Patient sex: F
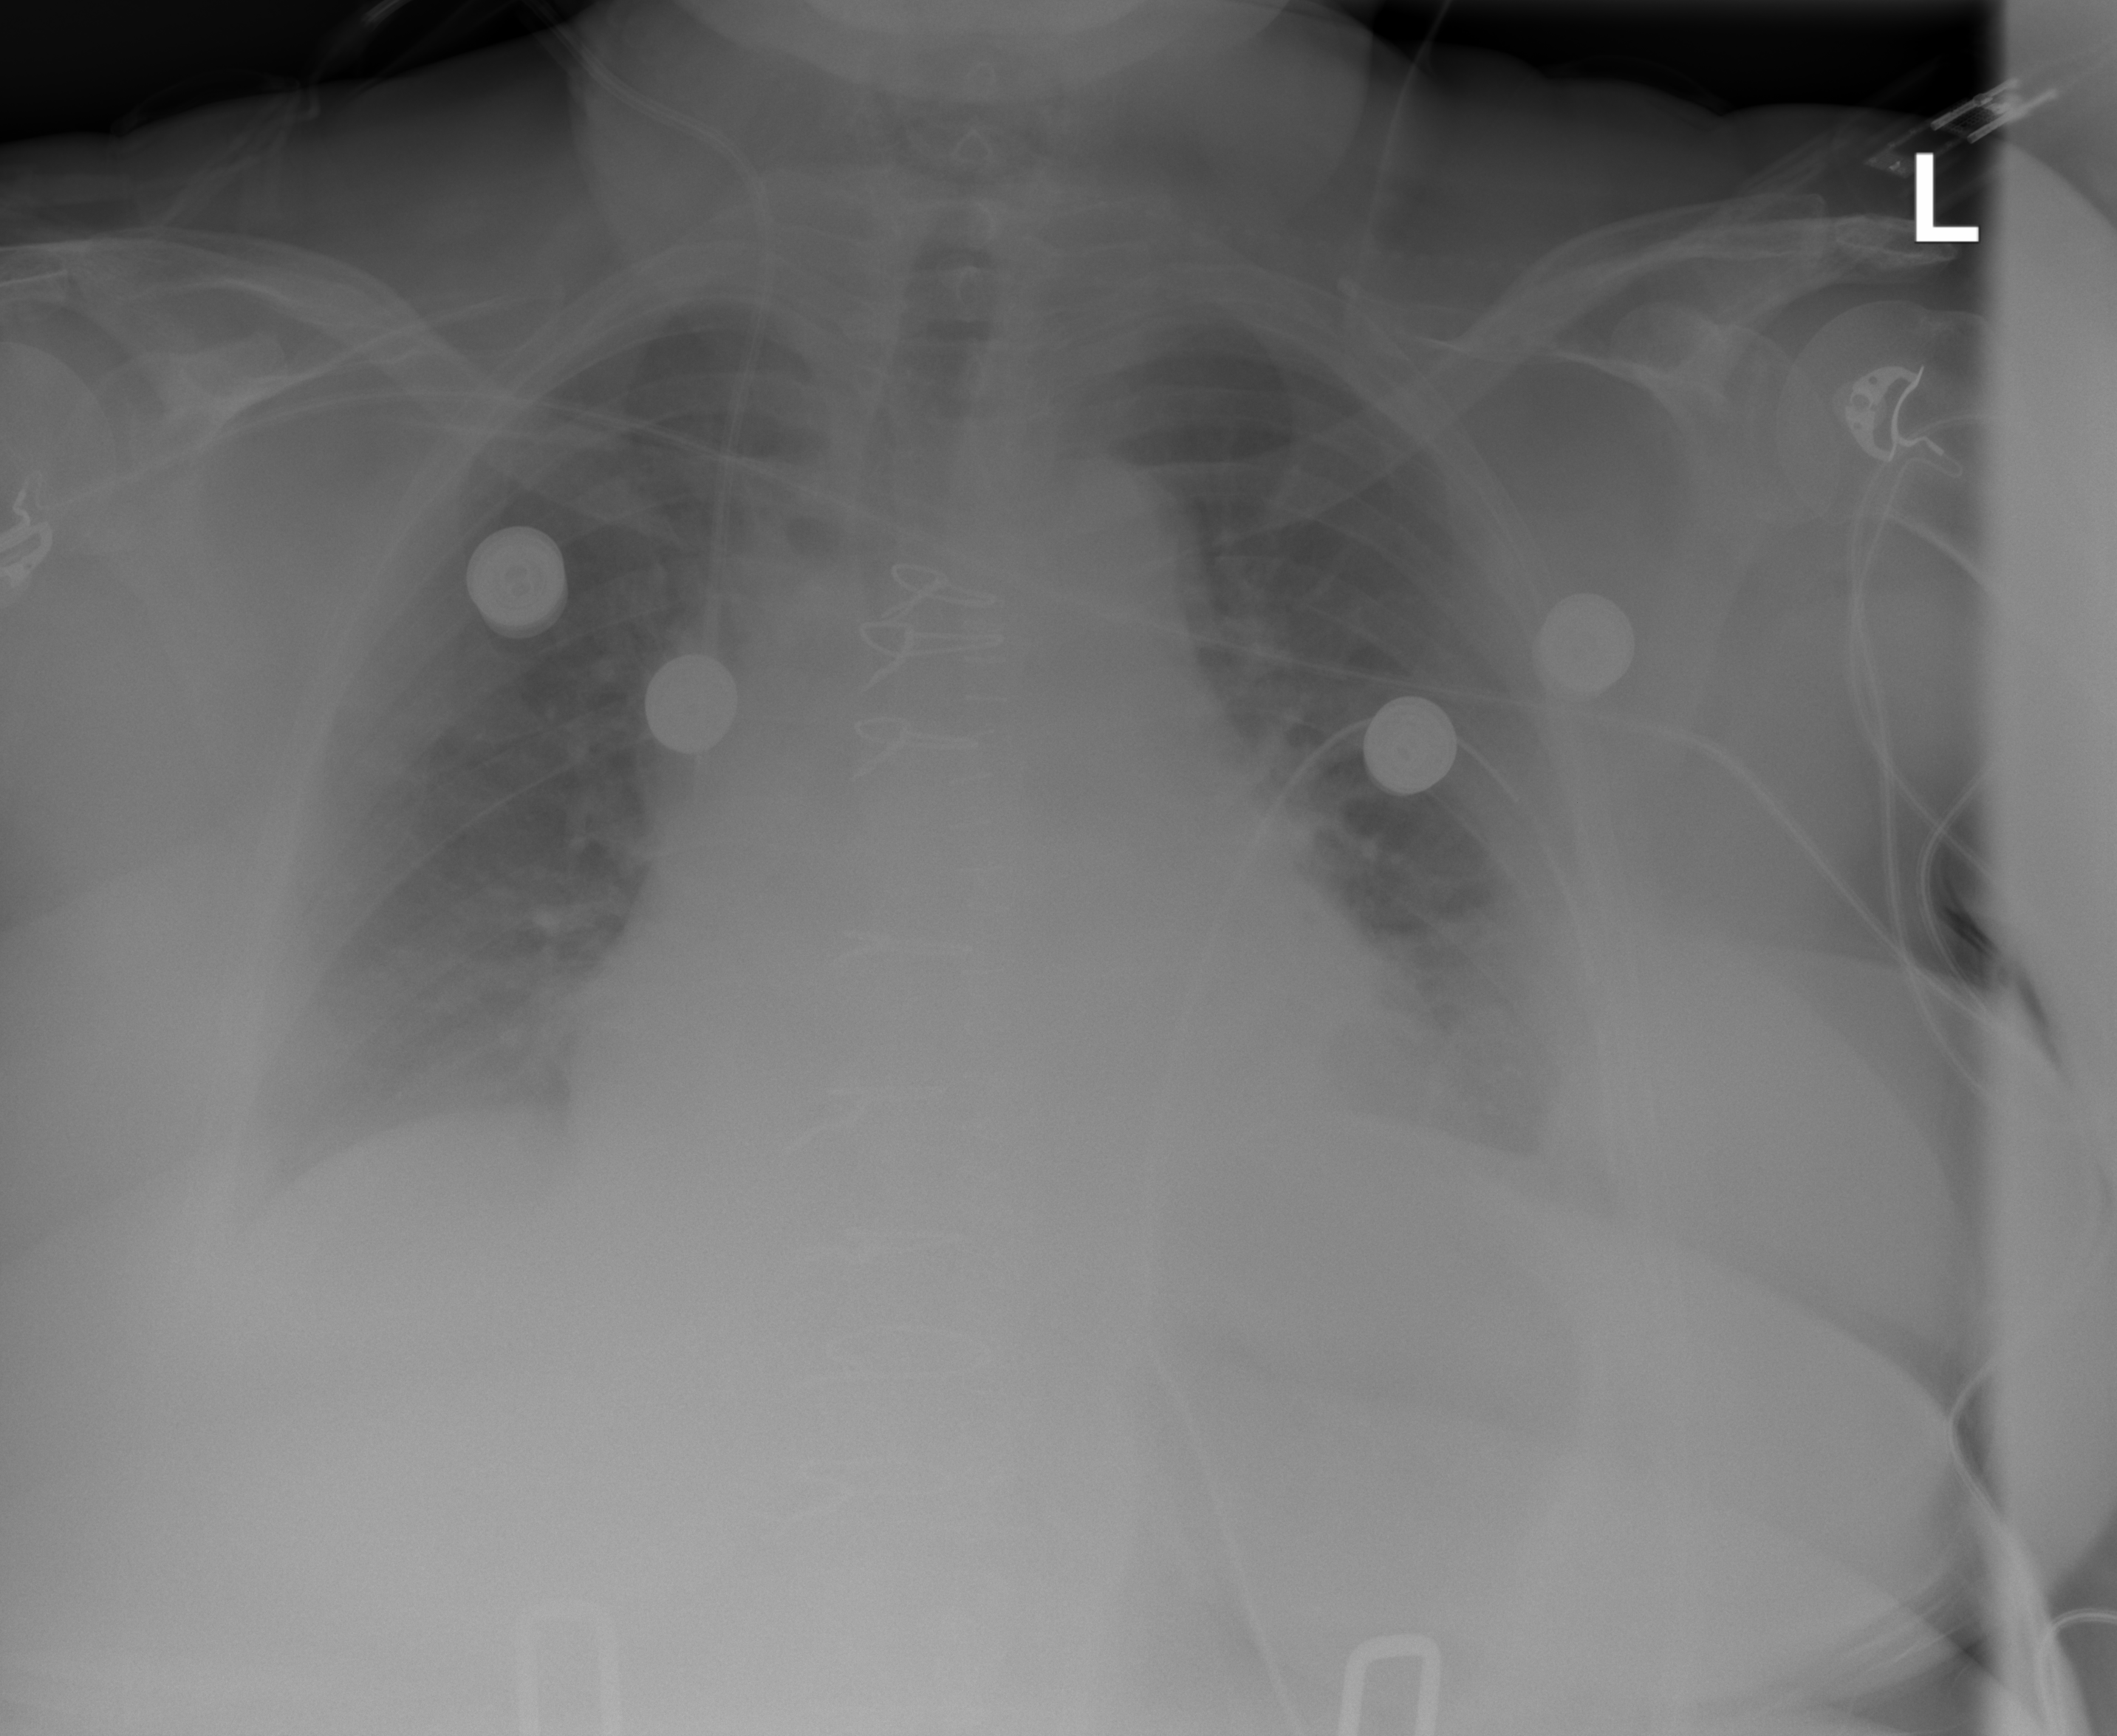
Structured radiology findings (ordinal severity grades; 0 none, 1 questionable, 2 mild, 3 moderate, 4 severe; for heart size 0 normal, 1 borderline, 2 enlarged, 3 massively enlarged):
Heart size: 2
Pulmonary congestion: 2
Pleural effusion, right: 2
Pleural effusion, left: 2
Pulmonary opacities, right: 0
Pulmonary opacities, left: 0
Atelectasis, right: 2
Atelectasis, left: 2